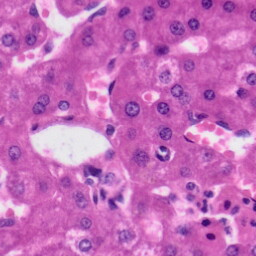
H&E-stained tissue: Liver